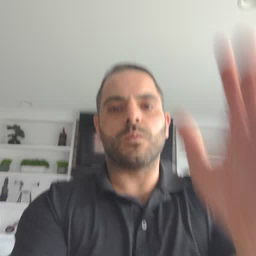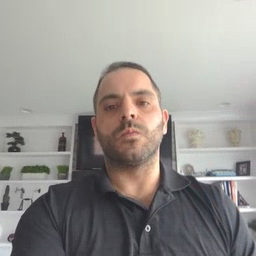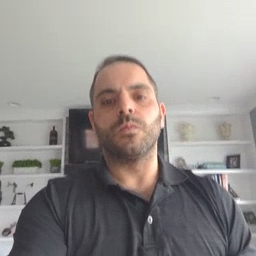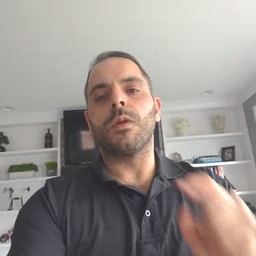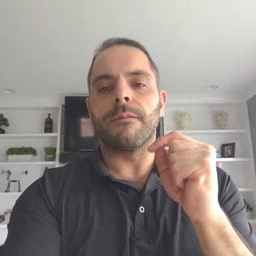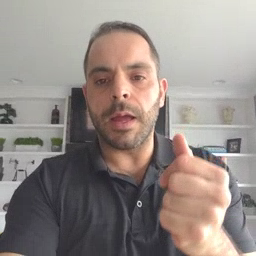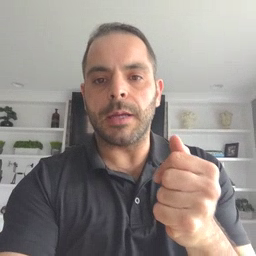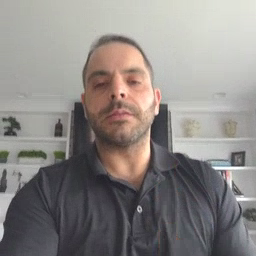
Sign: fast